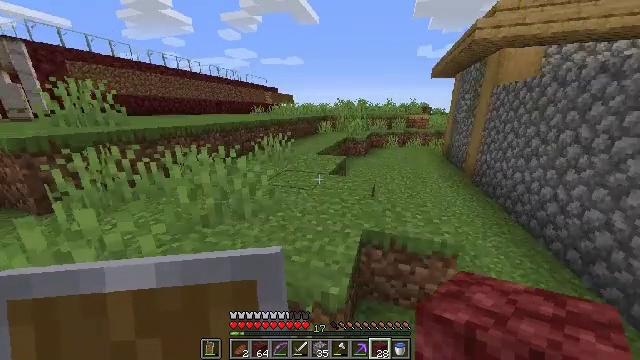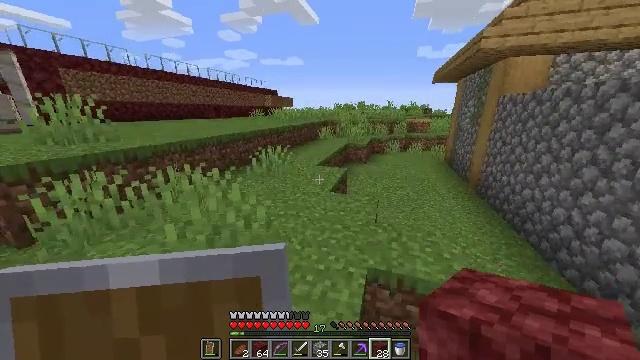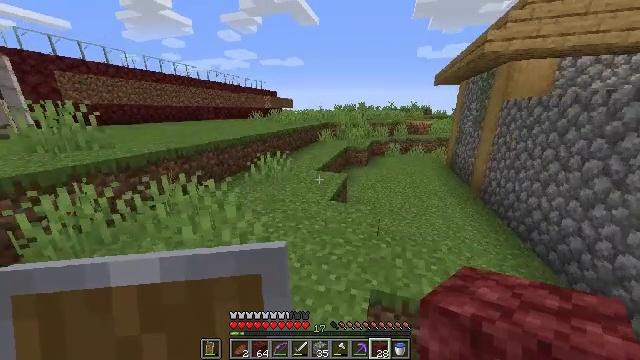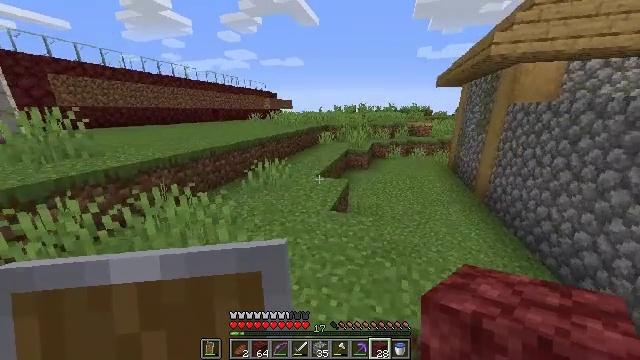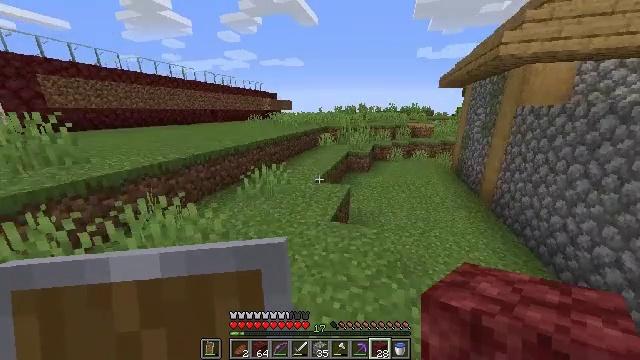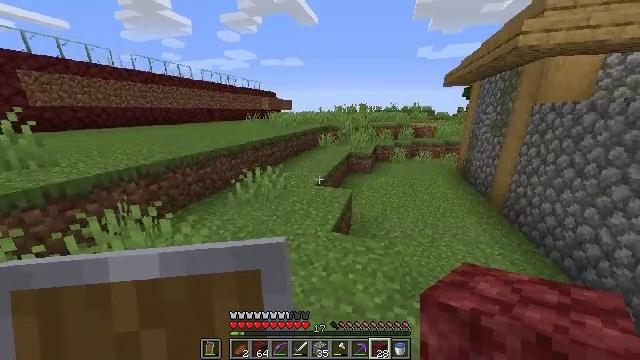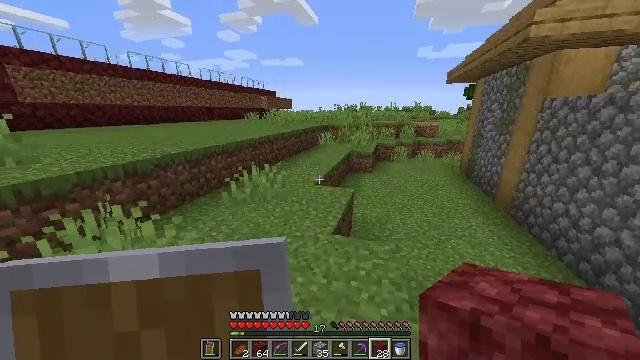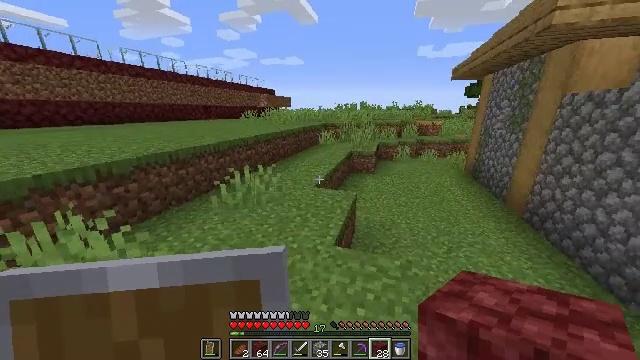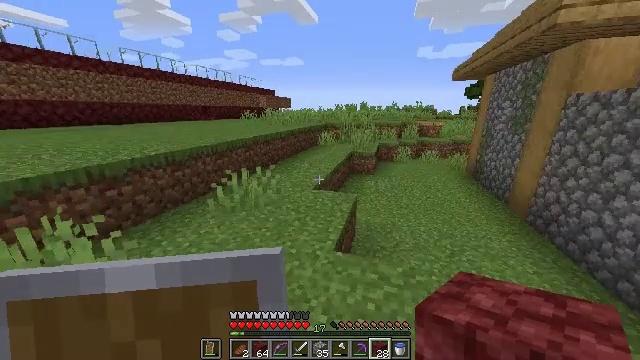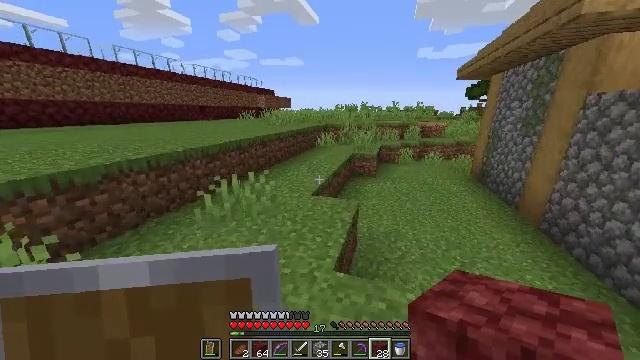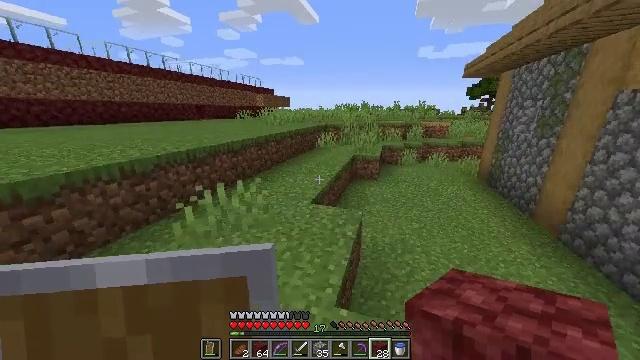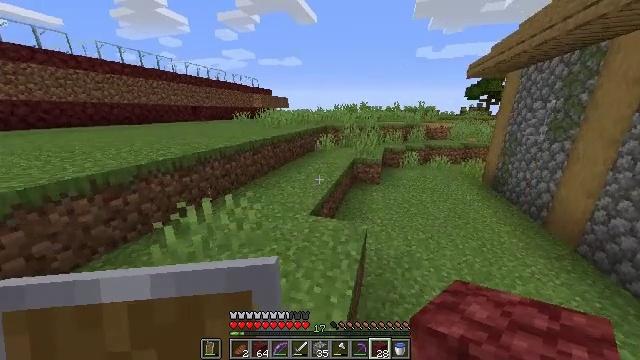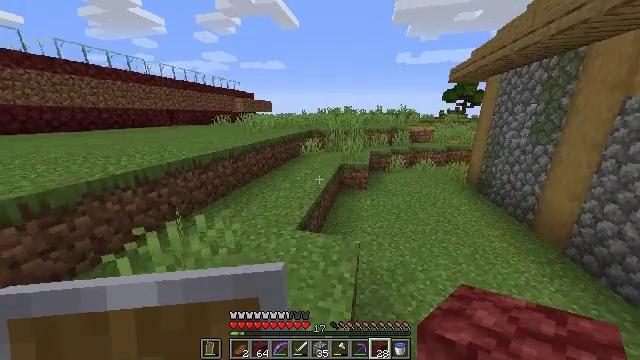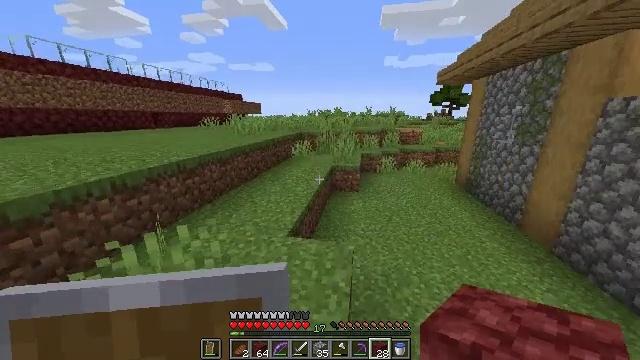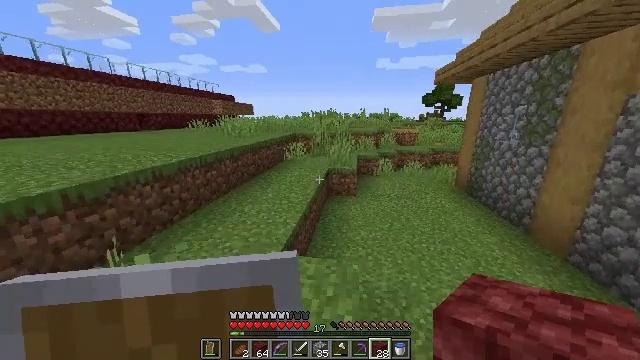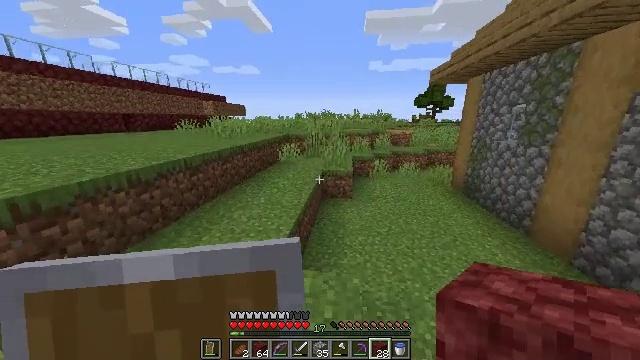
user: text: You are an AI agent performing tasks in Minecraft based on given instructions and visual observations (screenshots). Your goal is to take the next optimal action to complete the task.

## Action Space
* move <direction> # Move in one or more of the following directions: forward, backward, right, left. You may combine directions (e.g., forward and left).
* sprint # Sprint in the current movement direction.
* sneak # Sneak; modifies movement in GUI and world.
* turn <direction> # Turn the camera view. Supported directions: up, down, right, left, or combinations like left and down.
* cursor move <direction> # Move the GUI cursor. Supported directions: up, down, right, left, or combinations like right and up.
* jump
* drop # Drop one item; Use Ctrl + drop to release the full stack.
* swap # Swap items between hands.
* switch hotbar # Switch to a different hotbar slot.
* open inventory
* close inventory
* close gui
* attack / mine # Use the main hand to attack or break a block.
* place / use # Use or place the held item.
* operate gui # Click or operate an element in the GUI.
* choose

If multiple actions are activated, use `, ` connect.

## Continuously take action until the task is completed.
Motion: motion action
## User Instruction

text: Dig up potatoes from the soil.
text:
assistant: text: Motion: move forward, jump
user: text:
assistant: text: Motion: move forward, jump
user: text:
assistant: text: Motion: move forward, jump
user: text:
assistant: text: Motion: move forward
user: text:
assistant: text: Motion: move forward
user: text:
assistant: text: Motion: move forward
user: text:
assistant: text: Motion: move forward
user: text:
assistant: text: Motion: move forward
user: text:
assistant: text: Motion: move forward
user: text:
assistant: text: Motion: move forward
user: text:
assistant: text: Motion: move forward
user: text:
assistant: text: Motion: move forward, turn right
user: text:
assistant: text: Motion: move forward, turn right
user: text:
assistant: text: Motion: move forward, turn right
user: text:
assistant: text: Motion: move forward, turn right
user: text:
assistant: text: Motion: move forward, turn right
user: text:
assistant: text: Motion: move forward, turn right
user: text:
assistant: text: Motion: move forward, turn right
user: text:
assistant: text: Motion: move forward, turn right
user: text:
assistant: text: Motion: move forward, turn right
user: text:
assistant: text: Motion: move forward, turn right
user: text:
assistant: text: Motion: move forward, turn right
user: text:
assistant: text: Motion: move forward
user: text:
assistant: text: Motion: move forward
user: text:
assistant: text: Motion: move forward
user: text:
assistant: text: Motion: move forward
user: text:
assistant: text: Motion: move forward
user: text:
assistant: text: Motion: move forward
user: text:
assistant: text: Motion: move forward
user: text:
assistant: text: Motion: move forward